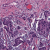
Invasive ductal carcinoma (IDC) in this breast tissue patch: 1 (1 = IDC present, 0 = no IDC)